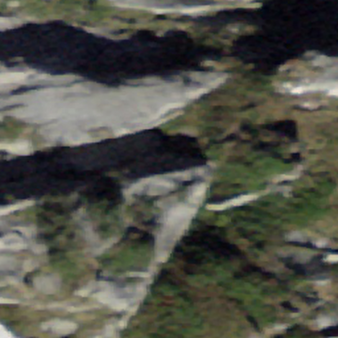
Label: bouldering_area